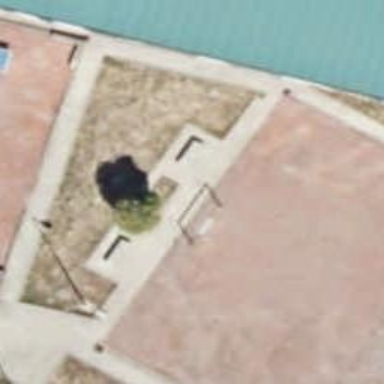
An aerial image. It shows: Bench.